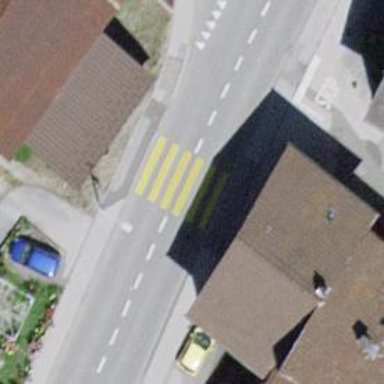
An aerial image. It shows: Uncontrolled zebra crossing on the road.